Question: I want to create several pandas dataframes with names are unique values in a column of orginal pandas dataframe. For example: given orginal dataframe as in the picture:

I would like to create new dataframes for every ticker from this orginal dataframe. Here I have:
'''
In: df.Ticker.unique()
Out: array(['AAPL', 'AXP', 'BA', 'CAT', 'CSCO', 'CVX', 'DIS', 'DOW', 'GS',
'HD', 'IBM', 'INTC', 'JNJ', 'JPM', 'KO', 'MCD', 'MRK', 'MSFT',
'NKE', 'PFE', 'PG', 'TRV', 'UNH', 'UTX', 'V', 'VZ', 'WBA', 'WMT',
'XOM', 'MMM'], dtype=object)
'''
I can do it manually by:
'''
df_APPL = df.loc[df['Ticker'] == 'AAPL']
df_AXP = df.loc[df['Ticker'] == 'AXP']
...
df_MMM = df.loc[df['Ticker'] == 'MMM']
'''
I wonder if there is a faster way than this one.
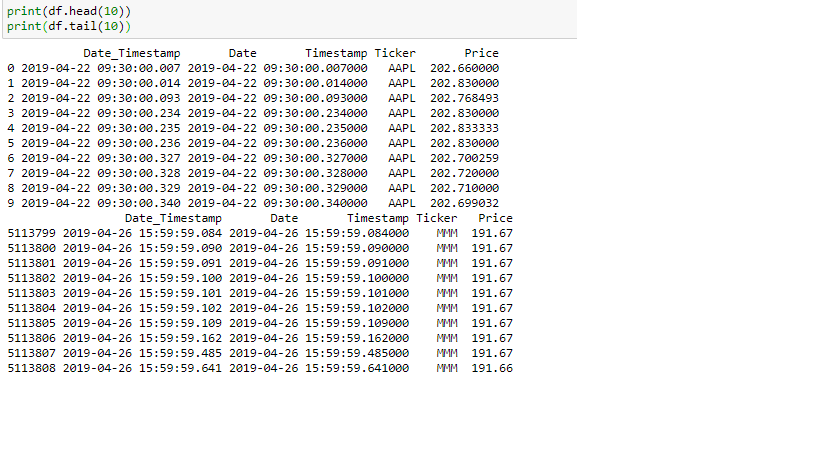
Answer: You can iterate through the tickers and save each DataFrame in a dictionary, with the ticker name as the key:
'''
dataframes = dict()
for t in df["Ticker"].unique():
dataframes[t] = df.loc[df['Ticker'] == t]
'''
And this loop can be simplified to a dictionary comprehension:
'''
dataframes = {t: df.loc[df['Ticker'] == t] for t in df["Ticker"].unique()}
'''
Alternatively if you want to create the DataFrames as named variables (i.e. have a DataFrame called 'df_AAPL' with all the AAPL rows), with one for each ticker, you could use the 'exec' function:
'''
for t in df["Ticker"].unique():
exec(f"df_{t} = df.loc[df['Ticker'] == t]")
'''
Be warned this has the potential to cause difficulties when it comes to debugging your program though, as you will be programatically creating variables which aren't explicitly declared anywhere in your code. This also assumes that each value in the 'Ticker' column doesn't contain any characters which are invalid Python identifiers, otherwise Exceptions will be thrown.